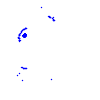
Particle: pion